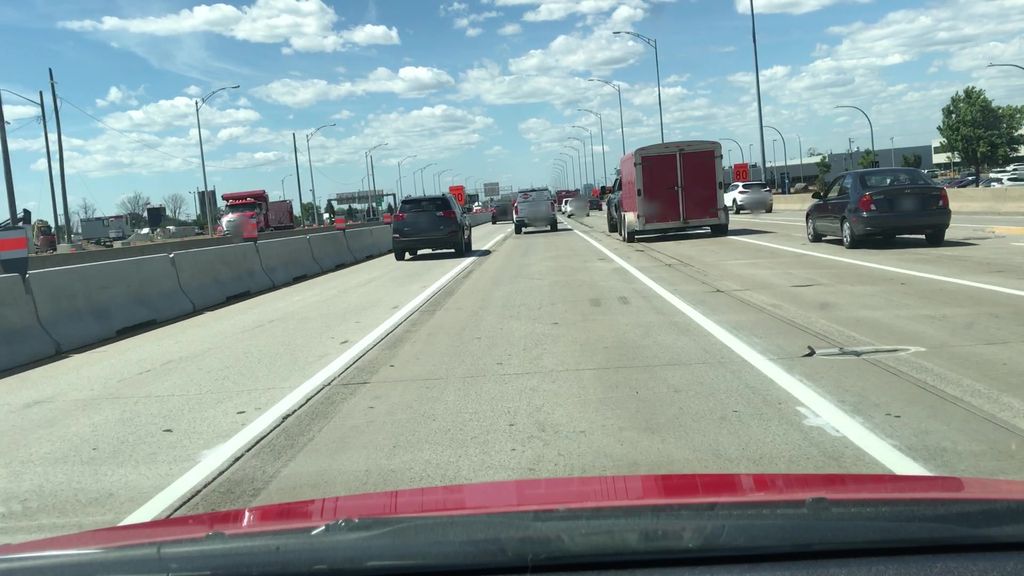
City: montreal